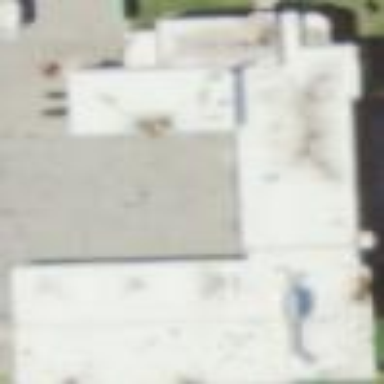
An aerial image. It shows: School building.